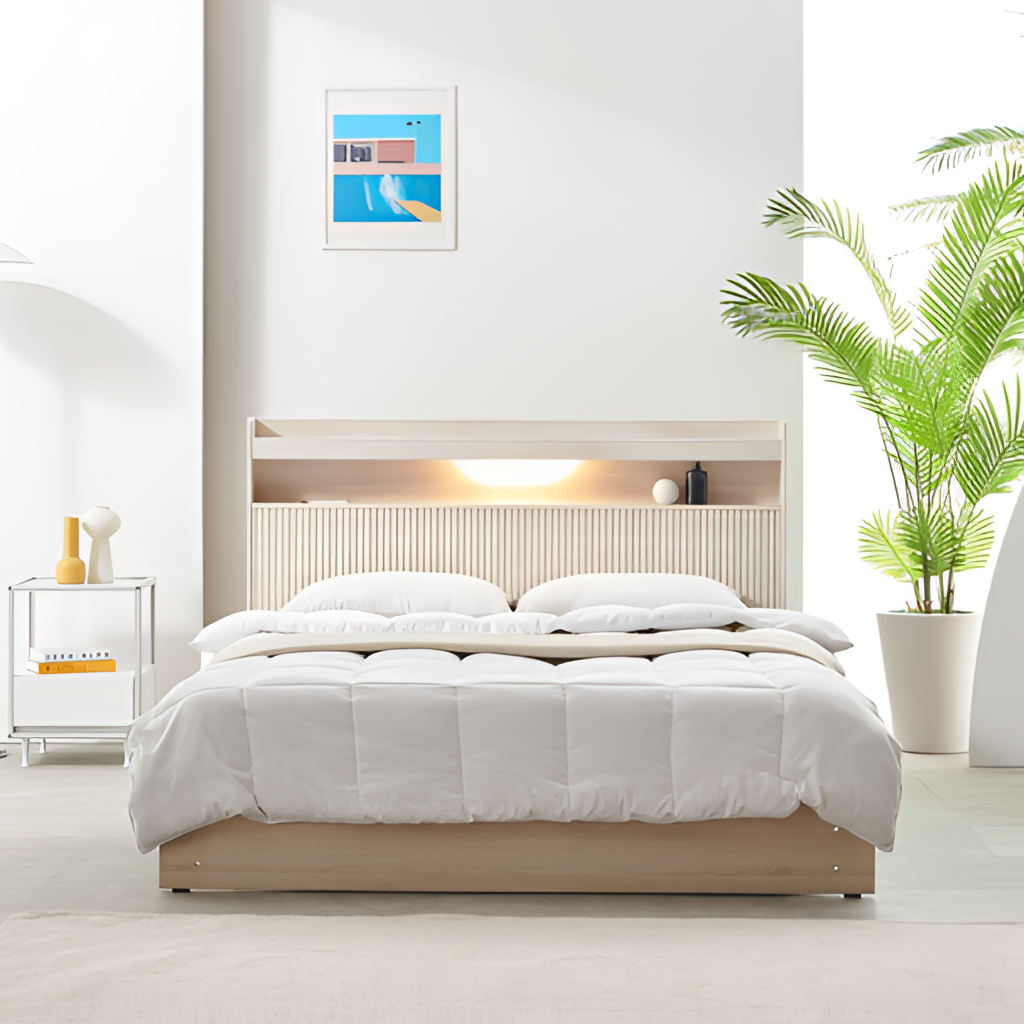
white fabric illuminated headboard bed, bedroom, modern, carpet flooring, with plain pattern, white paint wallpaper, with solid pattern